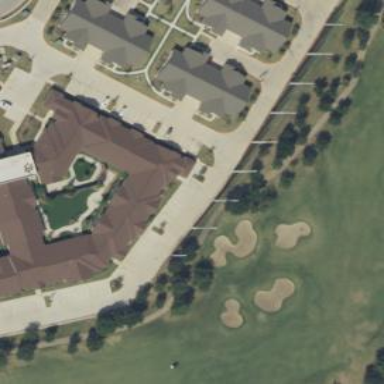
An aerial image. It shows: Path for both roads and golfers.